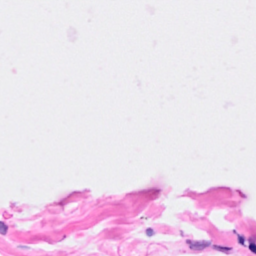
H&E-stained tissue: Breast